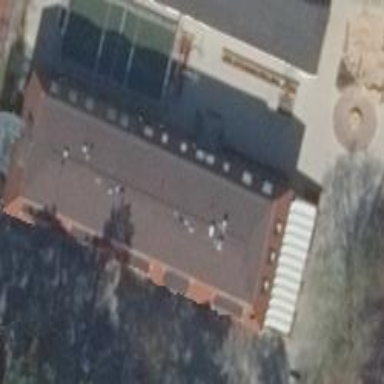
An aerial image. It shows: Community centre building.